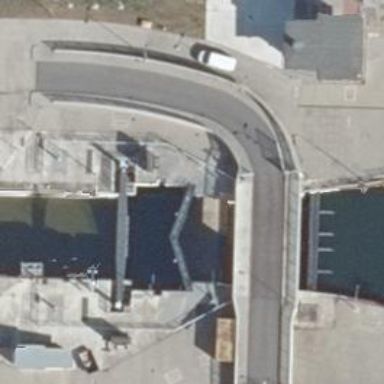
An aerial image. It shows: Lock gate along waterway.